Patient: sex F, age 32
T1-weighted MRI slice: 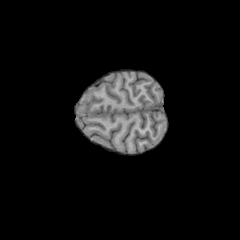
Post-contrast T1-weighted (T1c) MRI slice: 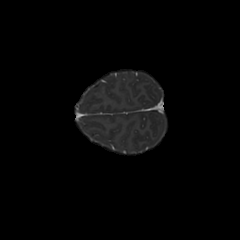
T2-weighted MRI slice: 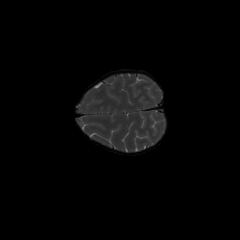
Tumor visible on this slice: no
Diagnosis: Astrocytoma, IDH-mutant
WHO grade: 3